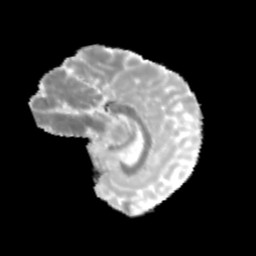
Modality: MD
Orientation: sagittal
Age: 14
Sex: female
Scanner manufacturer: siemens
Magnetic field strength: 3 T
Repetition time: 3.8 s
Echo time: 0.07 s